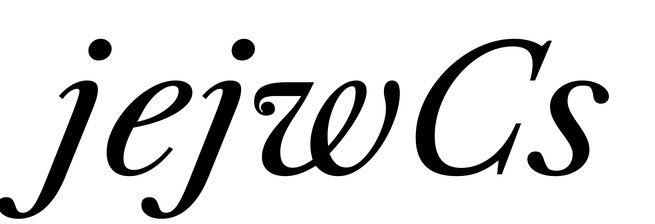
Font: LibreCaslonText-Italic_Italic